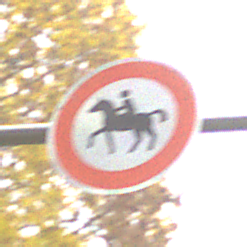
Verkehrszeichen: VerbotReiter
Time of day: MorningAfternoon
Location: Outdoor (Nature)
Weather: Overcast
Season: Autumn
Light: Natural